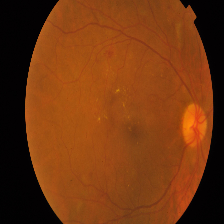
Diabetic retinopathy grade: Proliferative DR